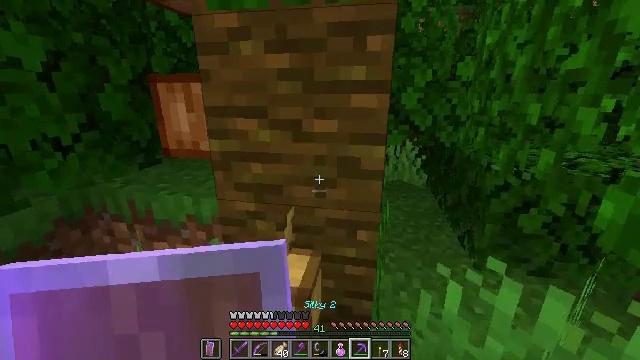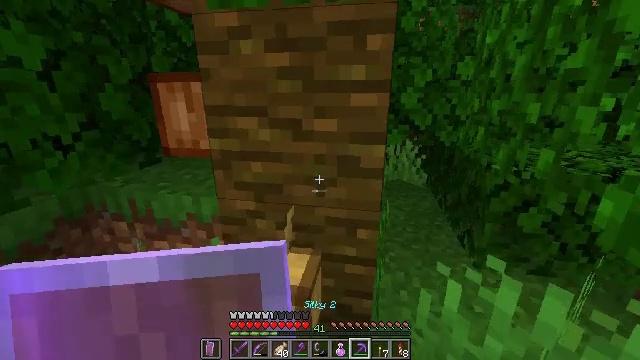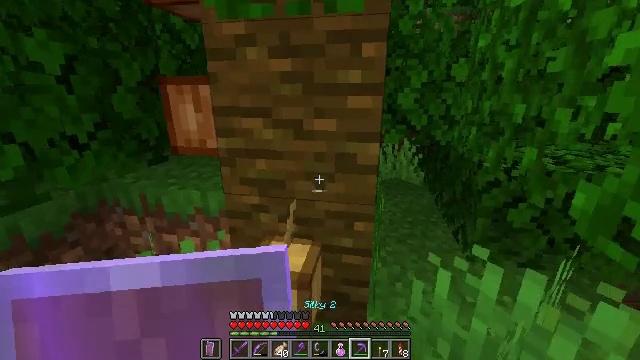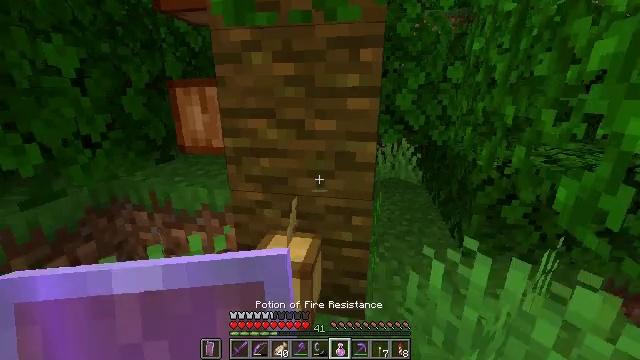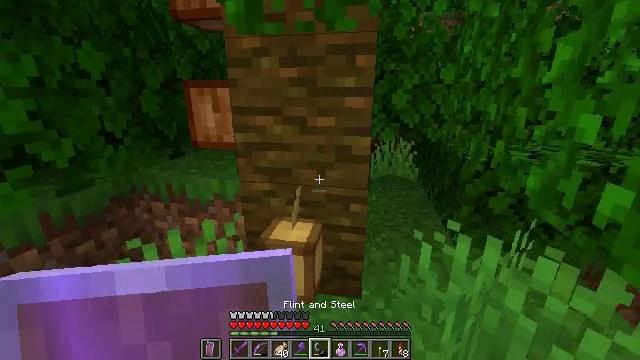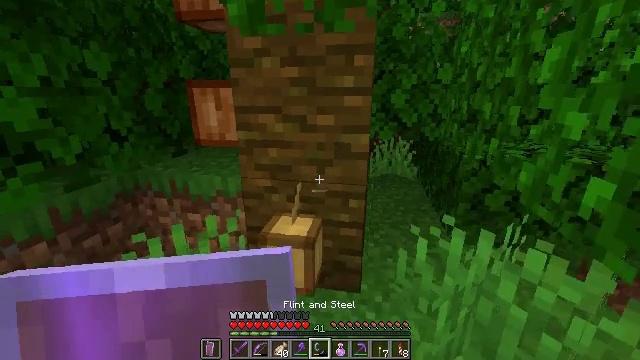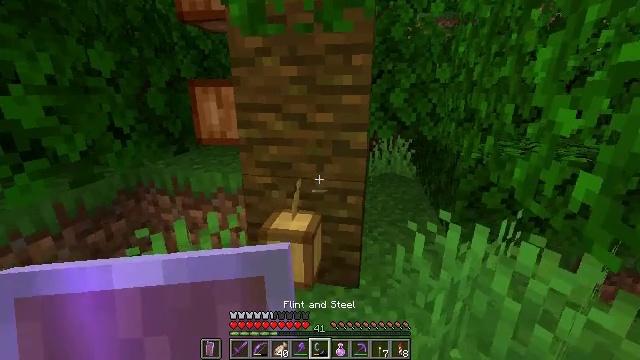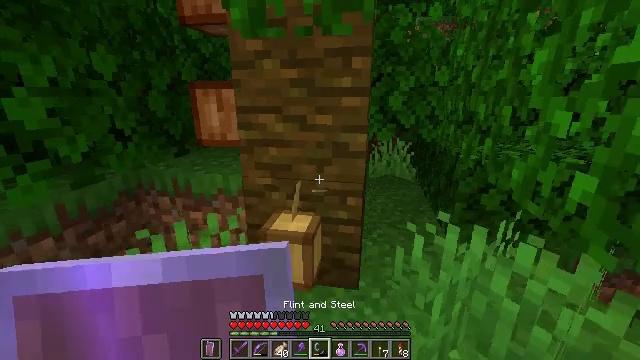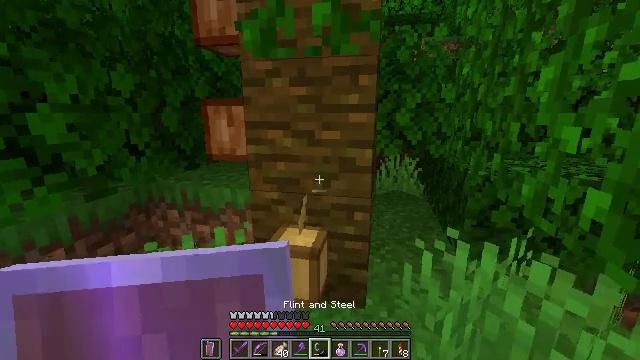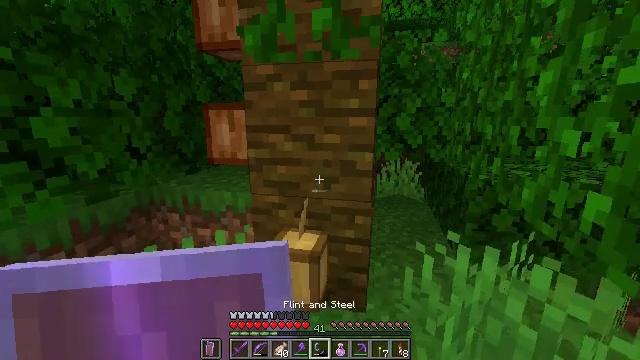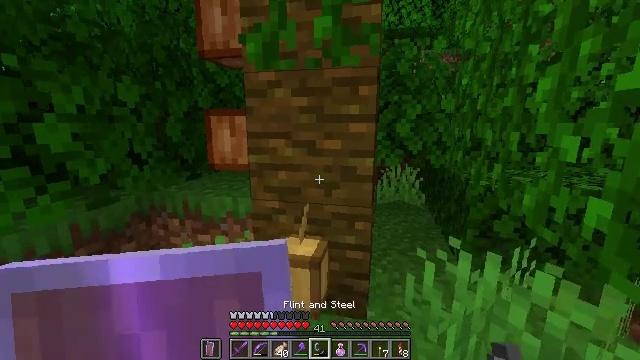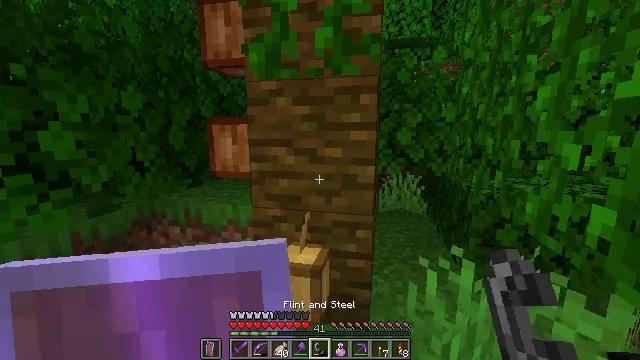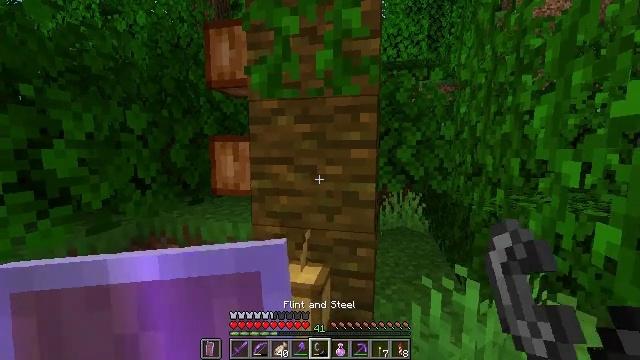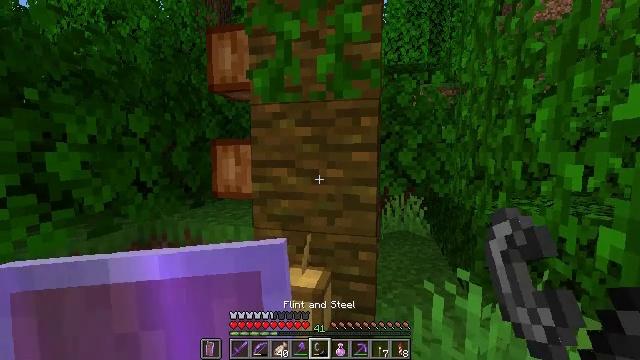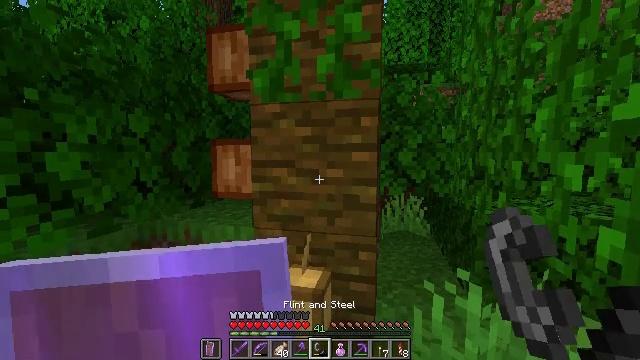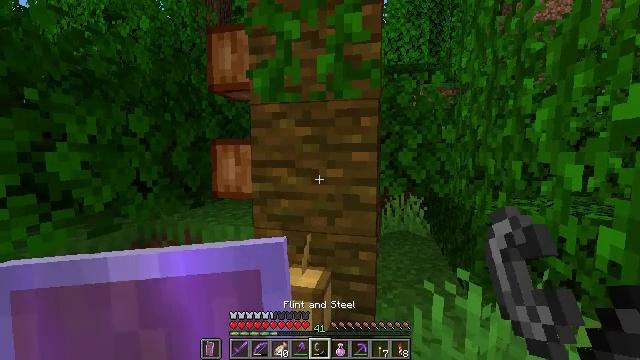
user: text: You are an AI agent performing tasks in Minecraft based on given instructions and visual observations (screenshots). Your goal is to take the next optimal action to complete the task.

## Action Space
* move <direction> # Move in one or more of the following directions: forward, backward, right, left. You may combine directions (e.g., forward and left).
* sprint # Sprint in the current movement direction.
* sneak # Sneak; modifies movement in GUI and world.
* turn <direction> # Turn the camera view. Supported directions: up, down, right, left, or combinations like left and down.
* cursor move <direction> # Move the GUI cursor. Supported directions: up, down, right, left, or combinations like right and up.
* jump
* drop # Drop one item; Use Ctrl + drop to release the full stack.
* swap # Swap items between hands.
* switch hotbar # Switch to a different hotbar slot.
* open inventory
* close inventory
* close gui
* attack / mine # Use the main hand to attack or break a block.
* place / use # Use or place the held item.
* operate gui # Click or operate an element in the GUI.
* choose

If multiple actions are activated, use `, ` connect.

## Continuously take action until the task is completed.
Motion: motion action
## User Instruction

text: Use an axe to chop the jungle log.
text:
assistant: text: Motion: move back
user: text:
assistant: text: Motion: move back
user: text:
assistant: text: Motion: move back
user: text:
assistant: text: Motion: no_op
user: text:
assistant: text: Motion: no_op
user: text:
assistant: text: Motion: no_op
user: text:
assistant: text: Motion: no_op
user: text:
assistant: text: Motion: turn left and up
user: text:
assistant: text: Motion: no_op
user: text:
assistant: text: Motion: turn up
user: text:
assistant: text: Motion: turn up
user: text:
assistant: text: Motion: turn up
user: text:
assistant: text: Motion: no_op
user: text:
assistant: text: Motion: no_op
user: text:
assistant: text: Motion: no_op
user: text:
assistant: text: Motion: no_op
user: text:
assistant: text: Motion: no_op
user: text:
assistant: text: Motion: no_op
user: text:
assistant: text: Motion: no_op
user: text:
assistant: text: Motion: no_op
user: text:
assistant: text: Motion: no_op
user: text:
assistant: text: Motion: no_op
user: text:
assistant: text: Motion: no_op
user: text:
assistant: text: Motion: no_op
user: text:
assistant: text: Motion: attack / mine
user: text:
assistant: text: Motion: attack / mine
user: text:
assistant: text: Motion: attack / mine
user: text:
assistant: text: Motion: attack / mine
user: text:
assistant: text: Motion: attack / mine
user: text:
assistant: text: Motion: attack / mine